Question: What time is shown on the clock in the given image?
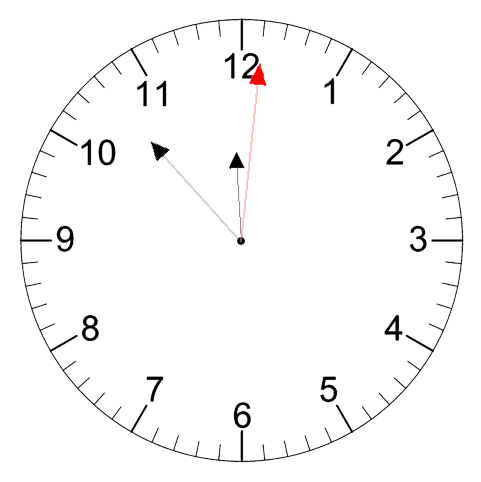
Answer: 11:53:01